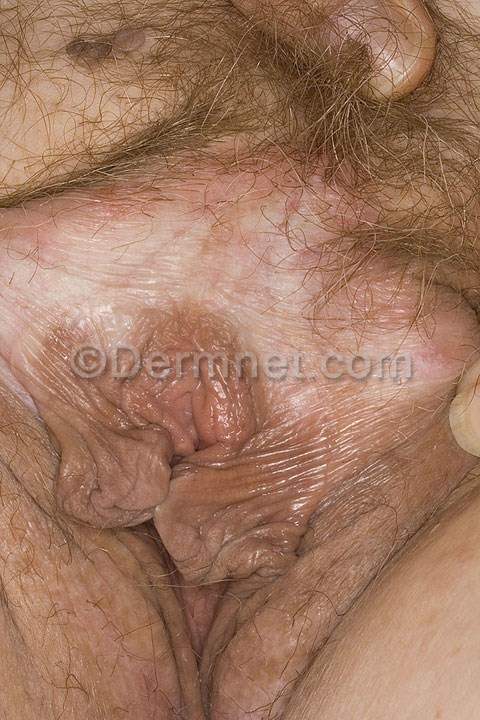
Disease: Psoriasis pictures Lichen Planus and related diseases